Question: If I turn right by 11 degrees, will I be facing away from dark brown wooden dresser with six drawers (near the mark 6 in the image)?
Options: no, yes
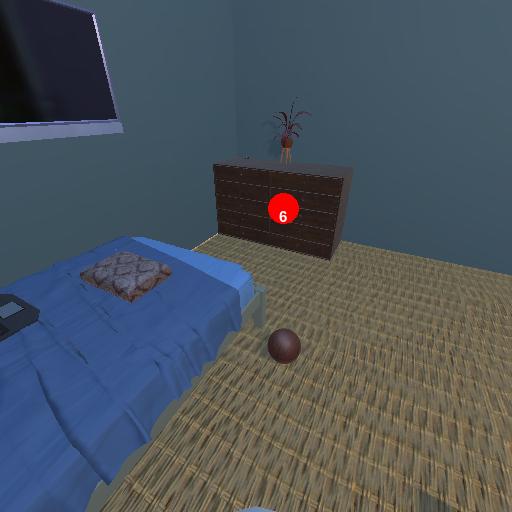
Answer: no